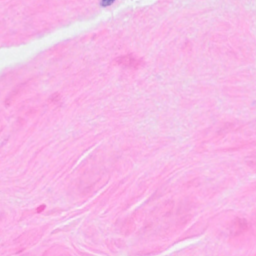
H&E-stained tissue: Breast